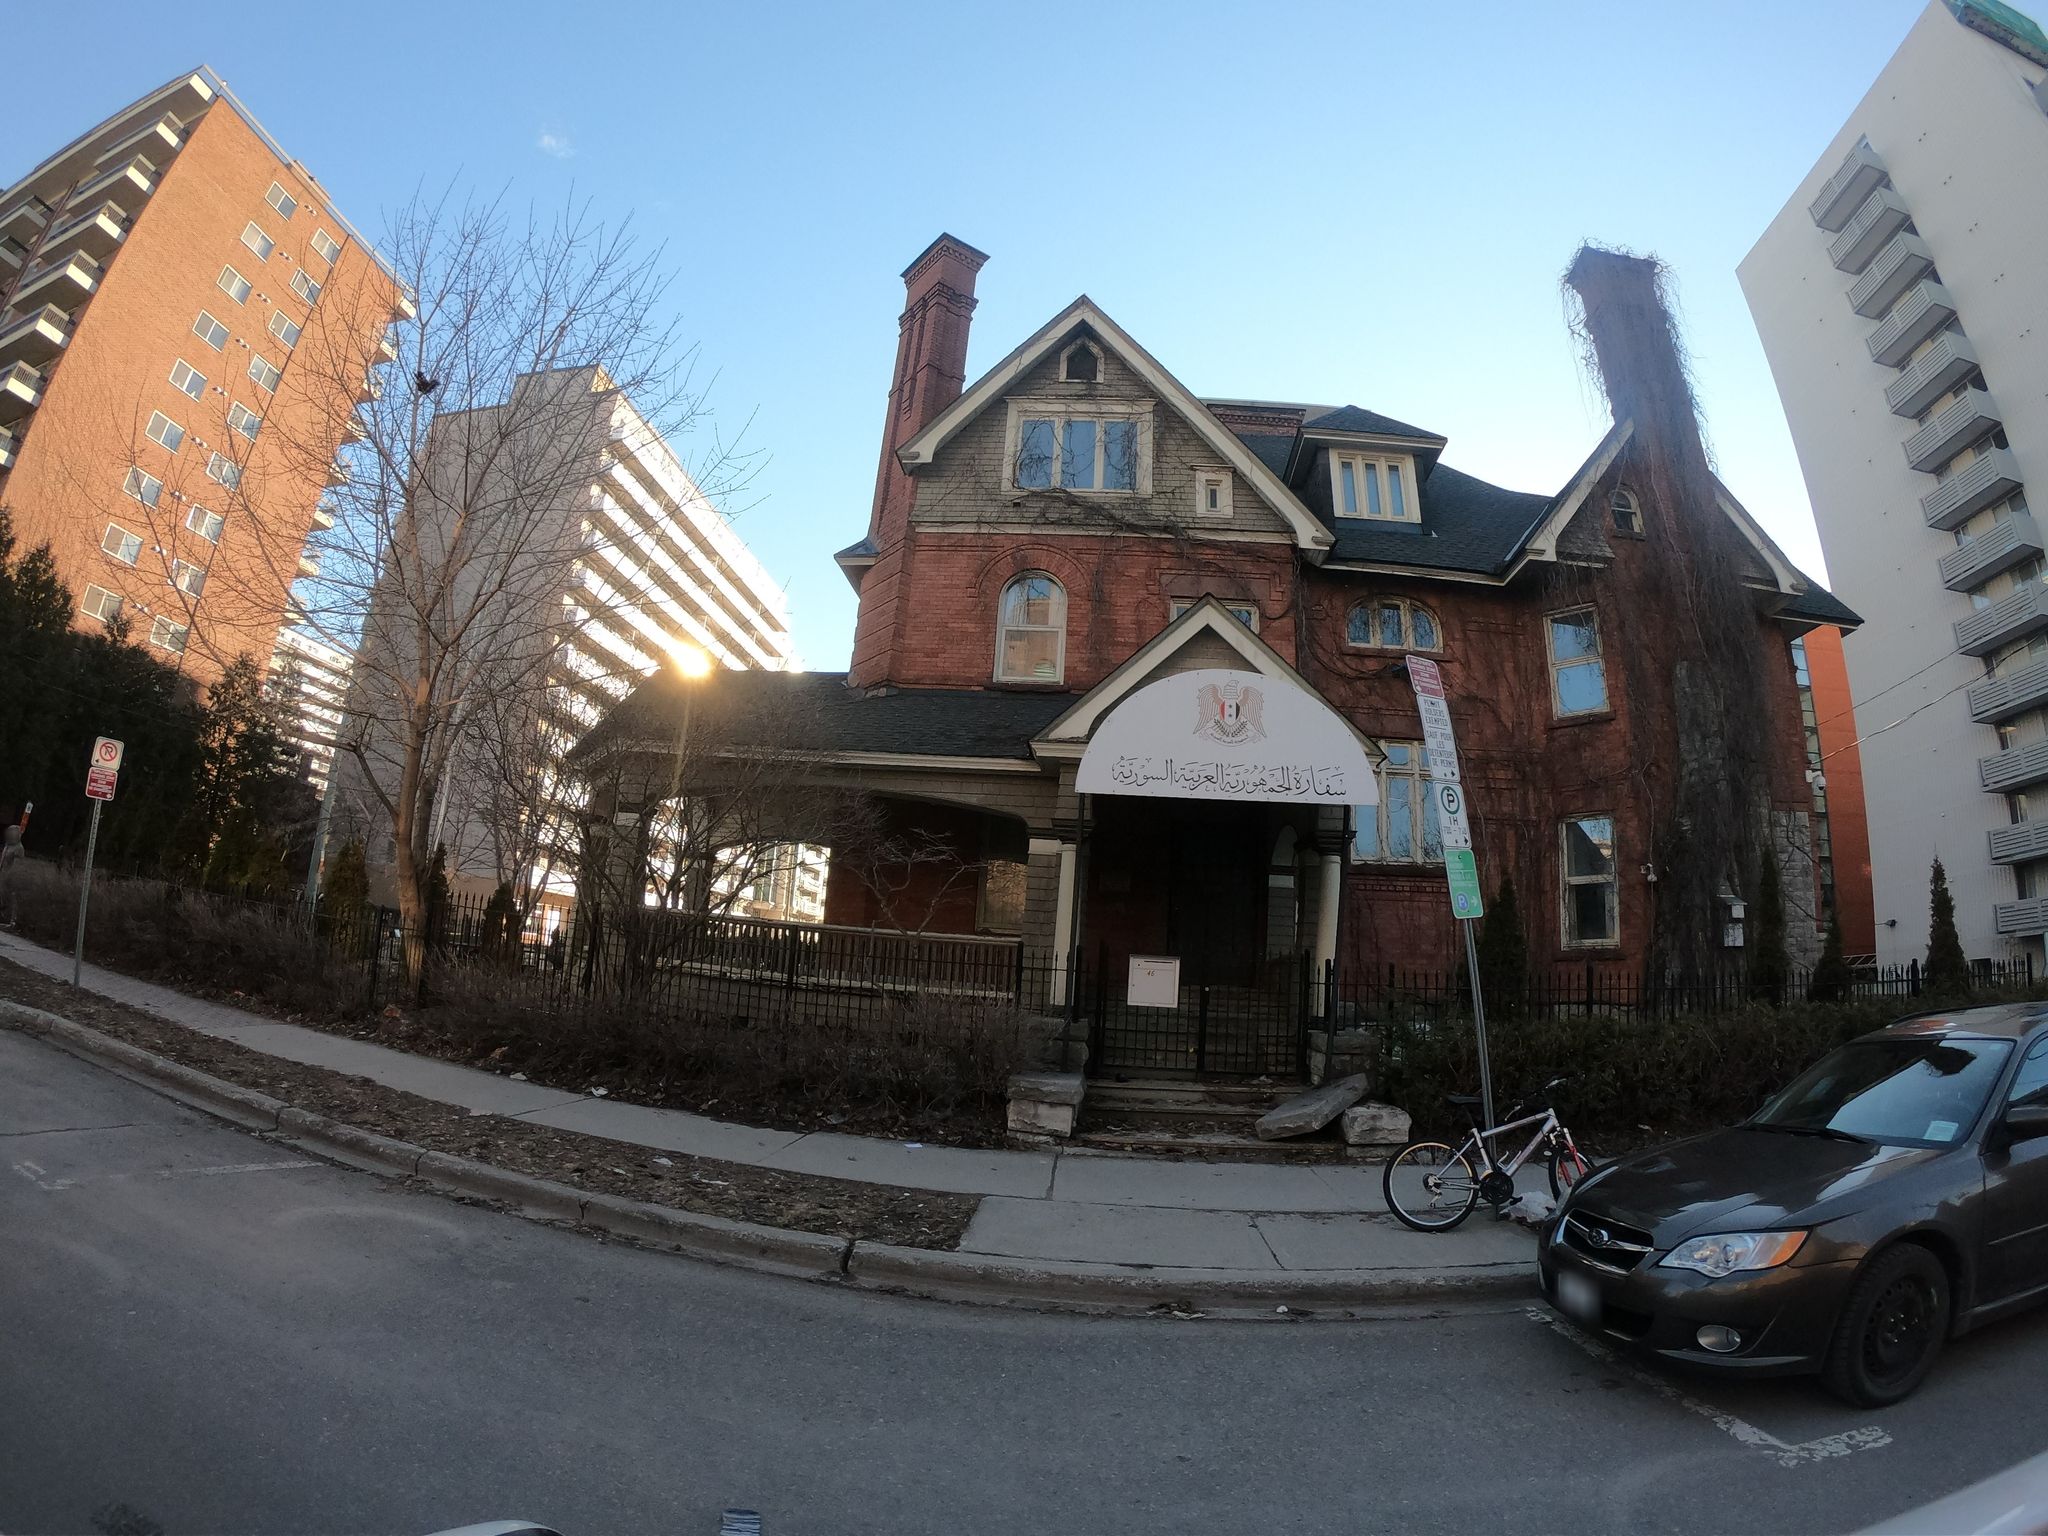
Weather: snowy
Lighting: day
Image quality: good
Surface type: driving surface
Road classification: residential
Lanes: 2
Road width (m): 1.5
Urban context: urban centre
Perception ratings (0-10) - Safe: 7.91, Lively: 8.02, Beautiful: 2.21, Boring: 0.96, Depressing: 3.3, Wealthy: 6.15